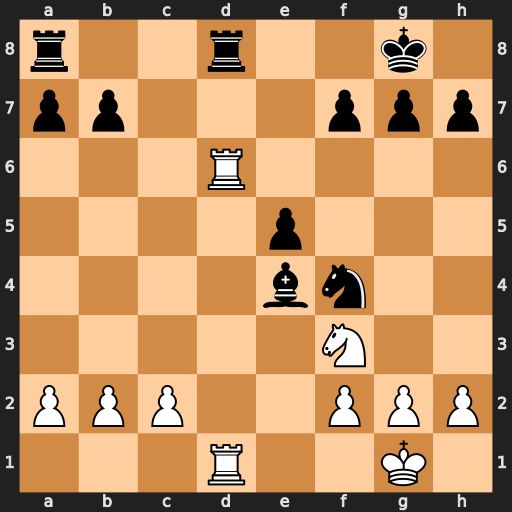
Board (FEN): r2r2k1/pp3ppp/3R4/4p3/4bn2/5N2/PPP2PPP/3R2K1
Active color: w
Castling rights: -
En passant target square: -
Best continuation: Rxd8+ Rxd8 Rxd8#